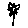
Label: flower